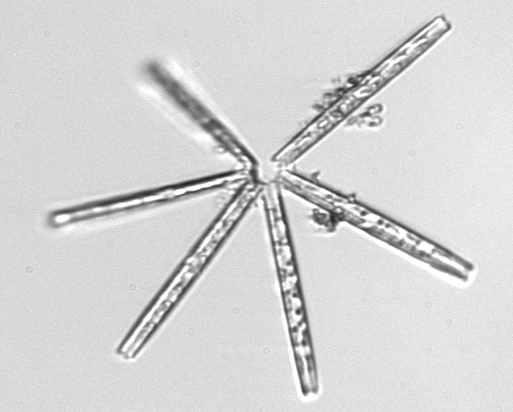
Label: Thalassionema